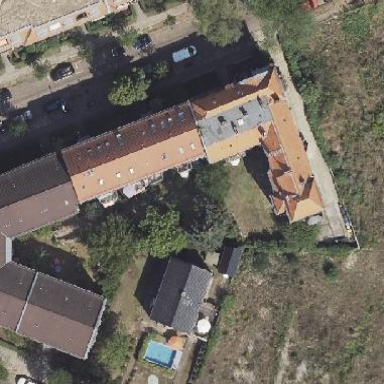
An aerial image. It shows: Building consisting of apartments with double saltbox roof shape.